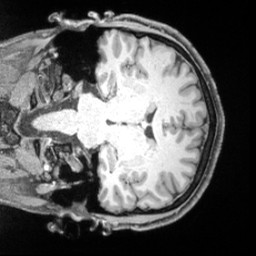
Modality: T1w
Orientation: coronal
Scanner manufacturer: siemens
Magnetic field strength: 3 T
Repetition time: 2.55 s